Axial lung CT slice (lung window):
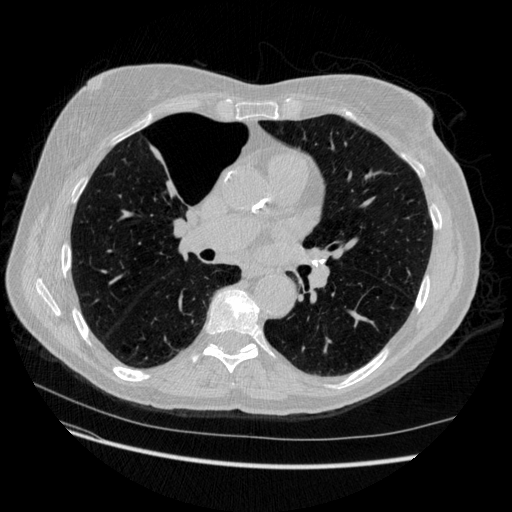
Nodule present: no